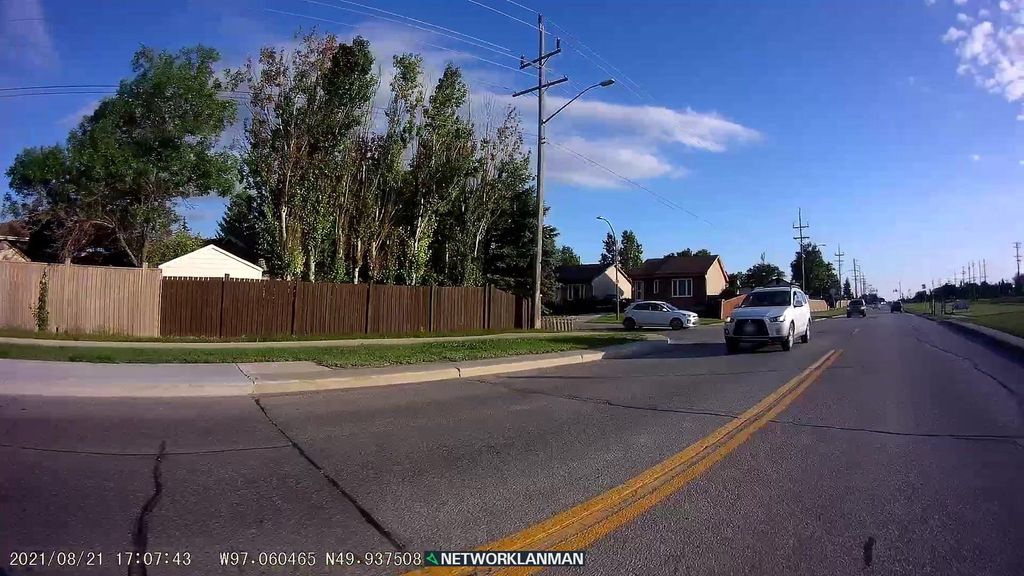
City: winnipeg